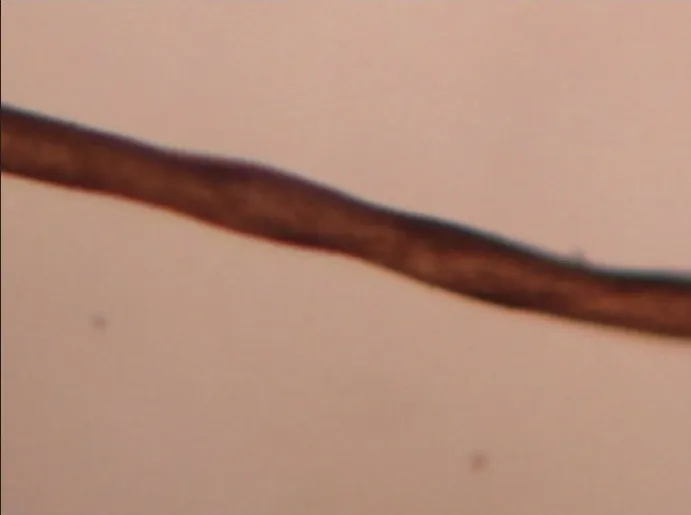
Light microscopy of hair showing pili torti (x-200).
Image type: medical_photograph (skin_photograph)